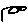
Label: bird